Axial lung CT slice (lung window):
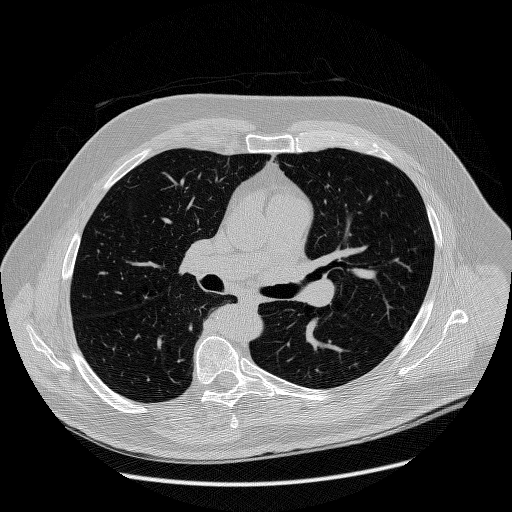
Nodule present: no